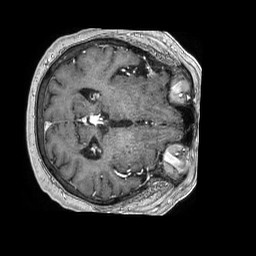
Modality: T1w
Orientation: axial
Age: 75
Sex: female
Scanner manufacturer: philips
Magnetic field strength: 1.5 T
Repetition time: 0.007573 s
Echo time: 0.003448 s